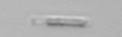
Label: Bacillariophyceae